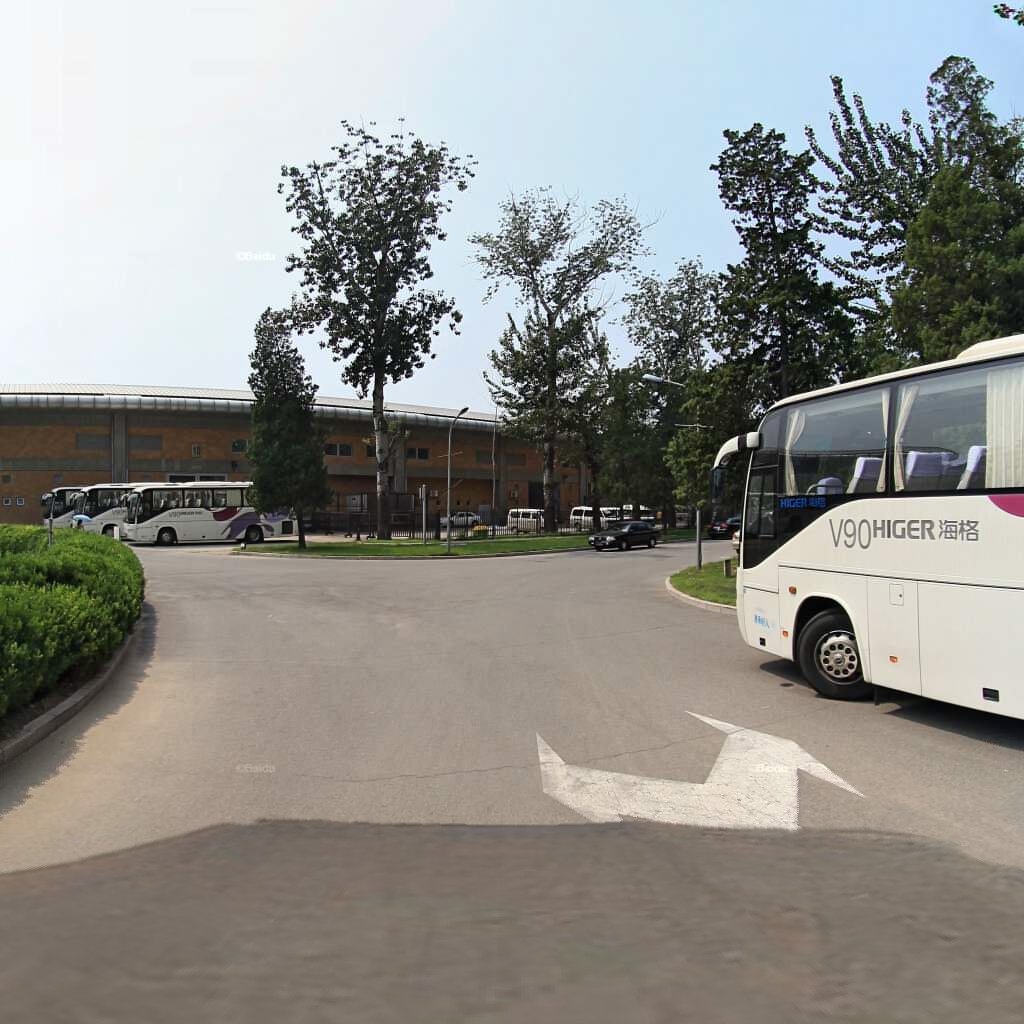
Region: Chaoyang
Road damage annotations: transverse crack, transverse crack